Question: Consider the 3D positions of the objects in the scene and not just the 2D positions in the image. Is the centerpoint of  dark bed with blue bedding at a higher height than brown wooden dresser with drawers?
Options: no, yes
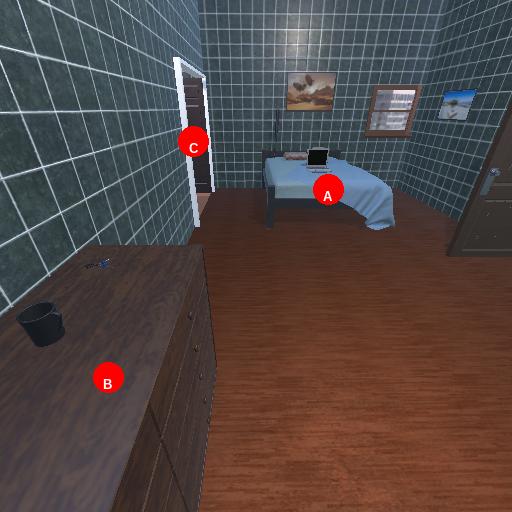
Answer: no